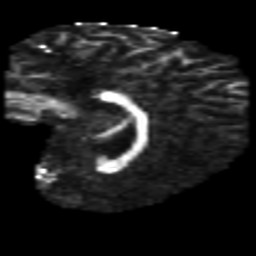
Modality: FA
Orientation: sagittal
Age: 33
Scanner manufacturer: philips
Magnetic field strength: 3 T
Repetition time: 8.6 s
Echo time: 0.127 s